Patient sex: M
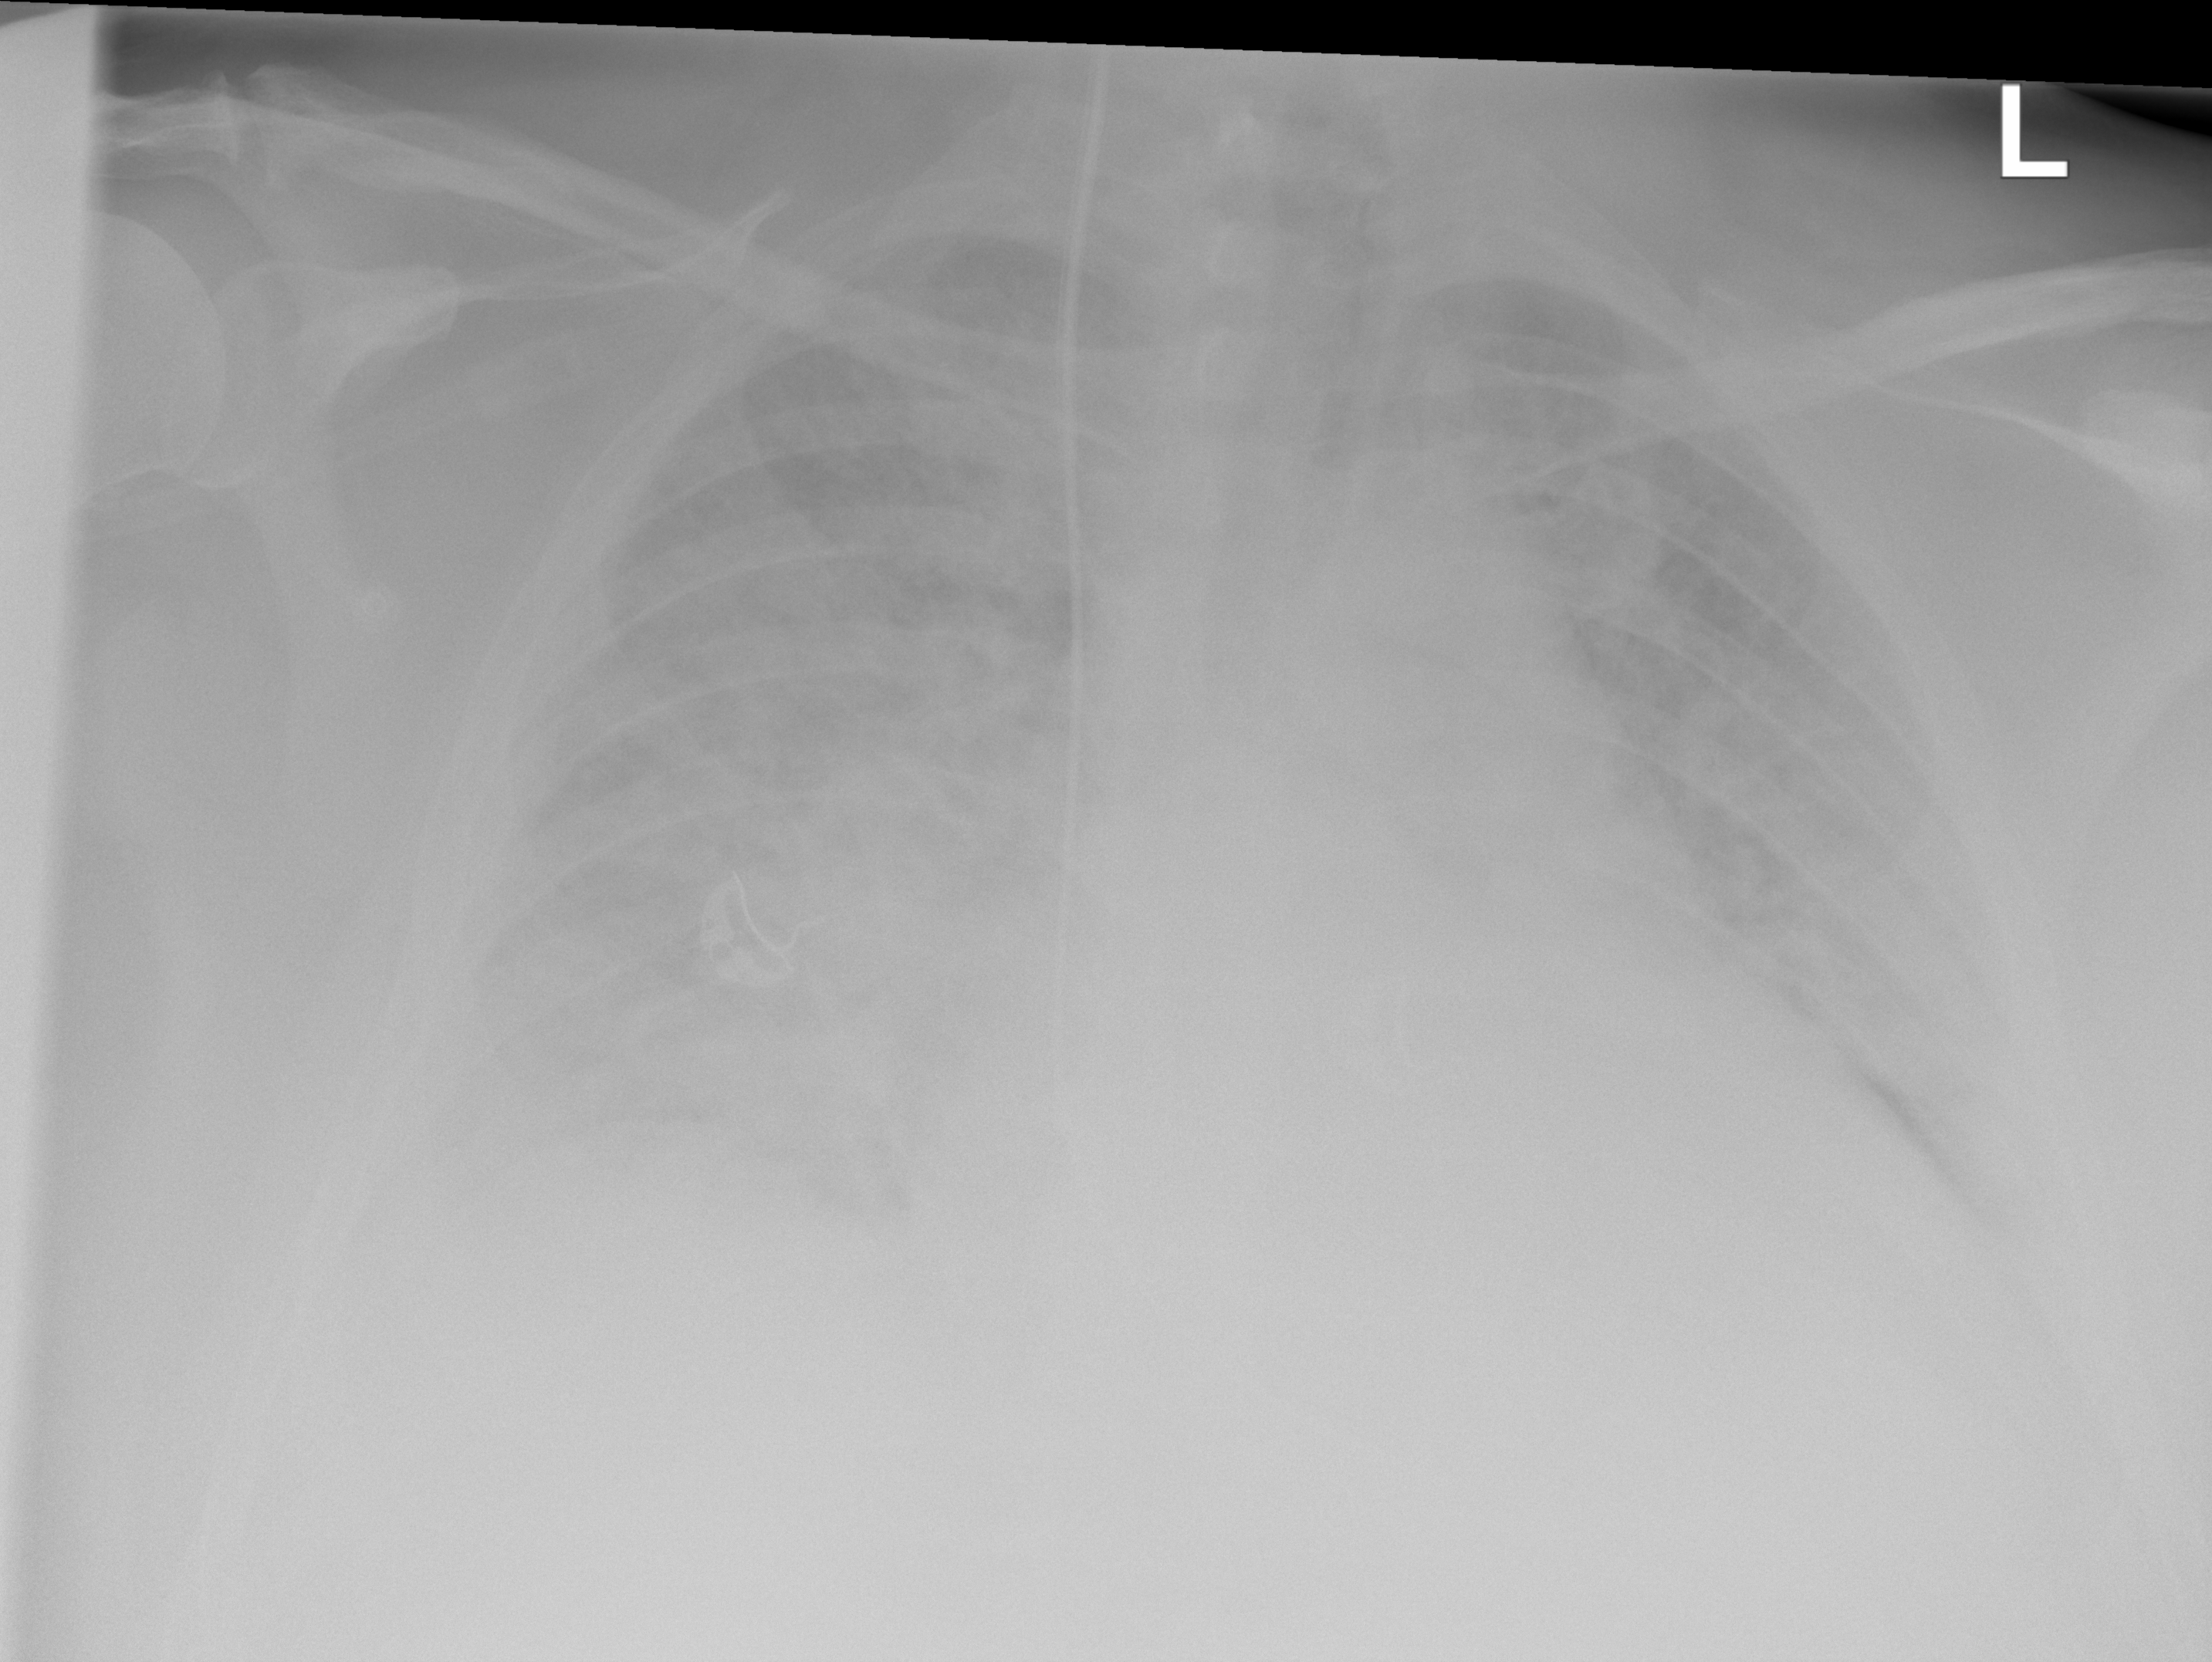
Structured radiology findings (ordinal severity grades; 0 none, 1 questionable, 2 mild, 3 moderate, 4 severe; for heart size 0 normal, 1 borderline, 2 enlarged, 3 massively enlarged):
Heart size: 2
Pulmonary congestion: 3
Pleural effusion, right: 2
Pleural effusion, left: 2
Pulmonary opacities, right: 3
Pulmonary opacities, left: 2
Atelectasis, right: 3
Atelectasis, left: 2